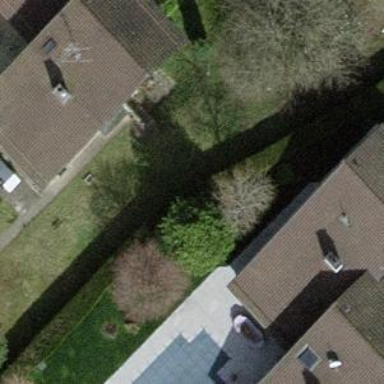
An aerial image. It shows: Garden enclosed by fence.